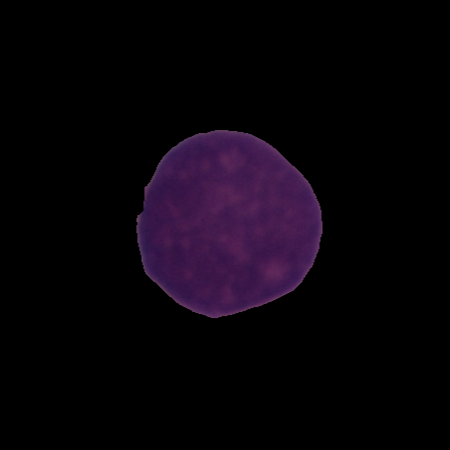
Label: cancer